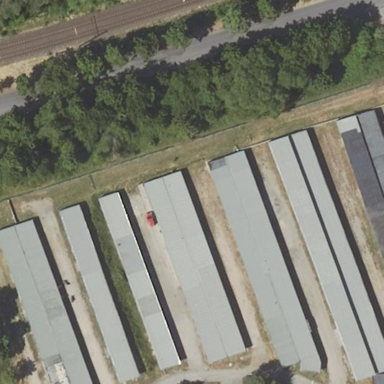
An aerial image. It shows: Group of garages.